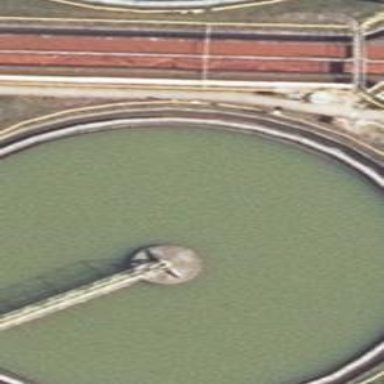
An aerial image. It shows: Body of wastewater.